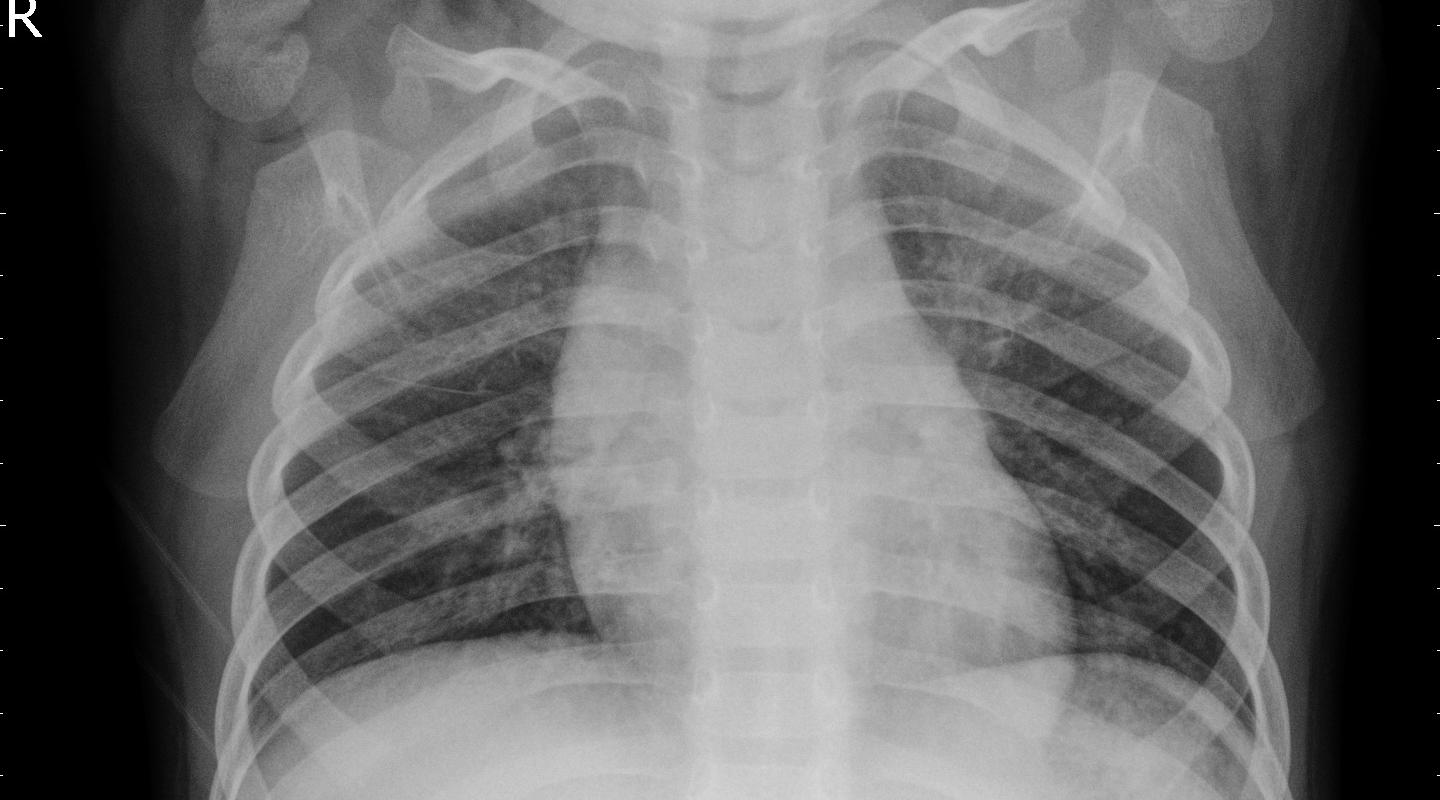
Diagnosis: PNEUMONIA